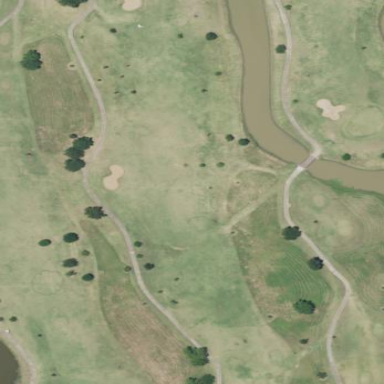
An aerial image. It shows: Grassy area designated as golf fairway.